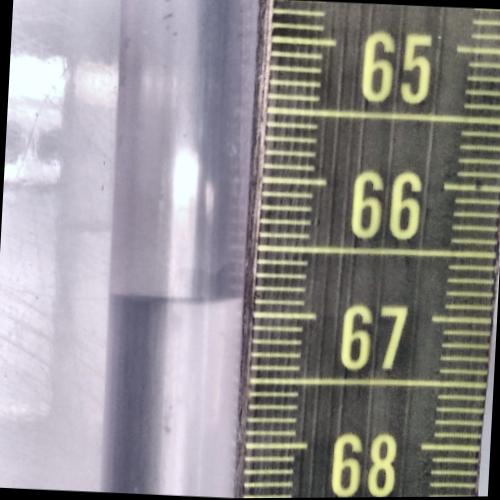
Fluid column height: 66.9 cm